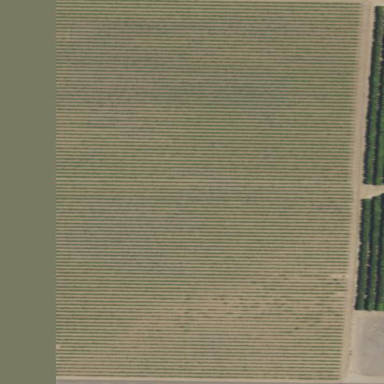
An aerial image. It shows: Vineyard.